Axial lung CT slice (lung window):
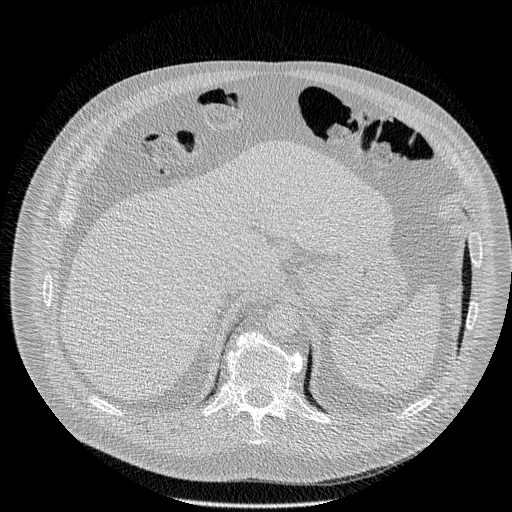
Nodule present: no